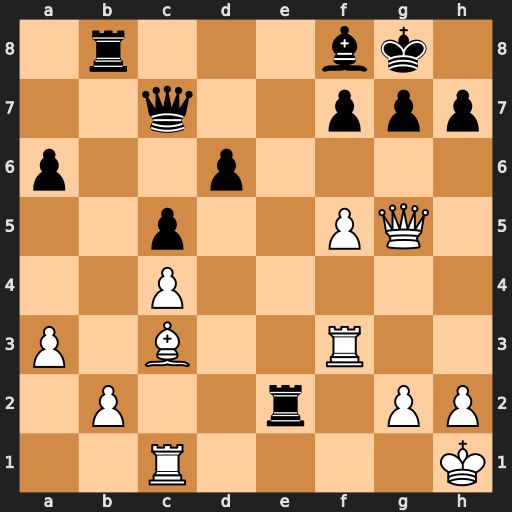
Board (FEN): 1r3bk1/2q2ppp/p2p4/2p2PQ1/2P5/P1B2R2/1P2r1PP/2R4K
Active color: w
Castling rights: -
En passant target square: -
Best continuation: Bxg7 Bxg7 f6